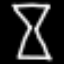
Label: hourglass